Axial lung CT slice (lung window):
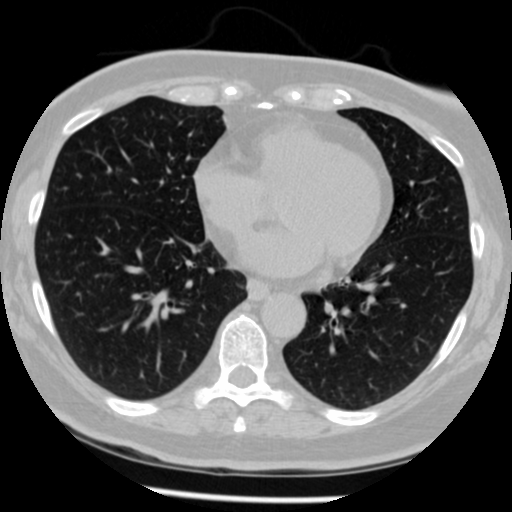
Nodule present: no